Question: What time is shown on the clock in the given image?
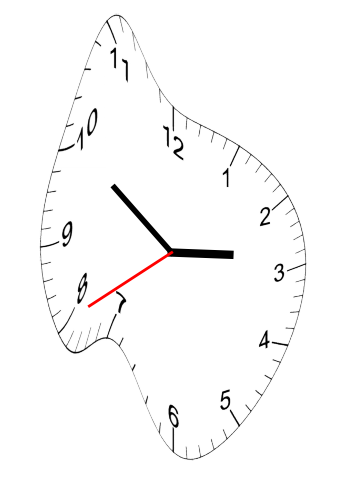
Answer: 02:50:40